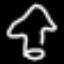
Label: mushroom